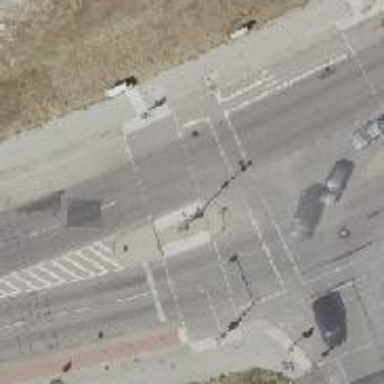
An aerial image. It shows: Road crossing with traffic signals.